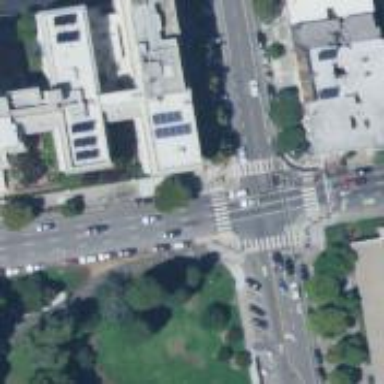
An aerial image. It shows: Zebra crossing on the road.